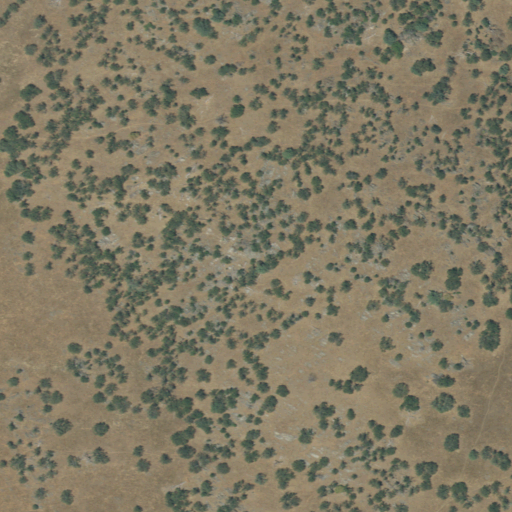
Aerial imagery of mountain in California named Flowers Mountain containing shrub, grassland, mixed forest, and evergreen forest